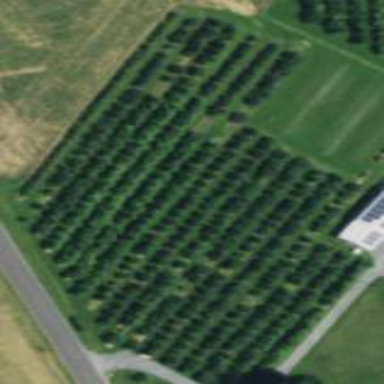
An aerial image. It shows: Orchard.